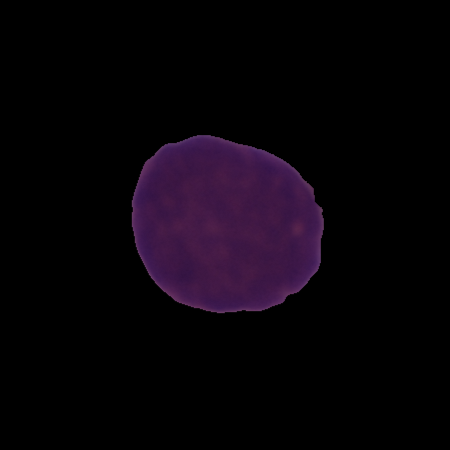
Label: healthy